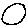
Label: circle